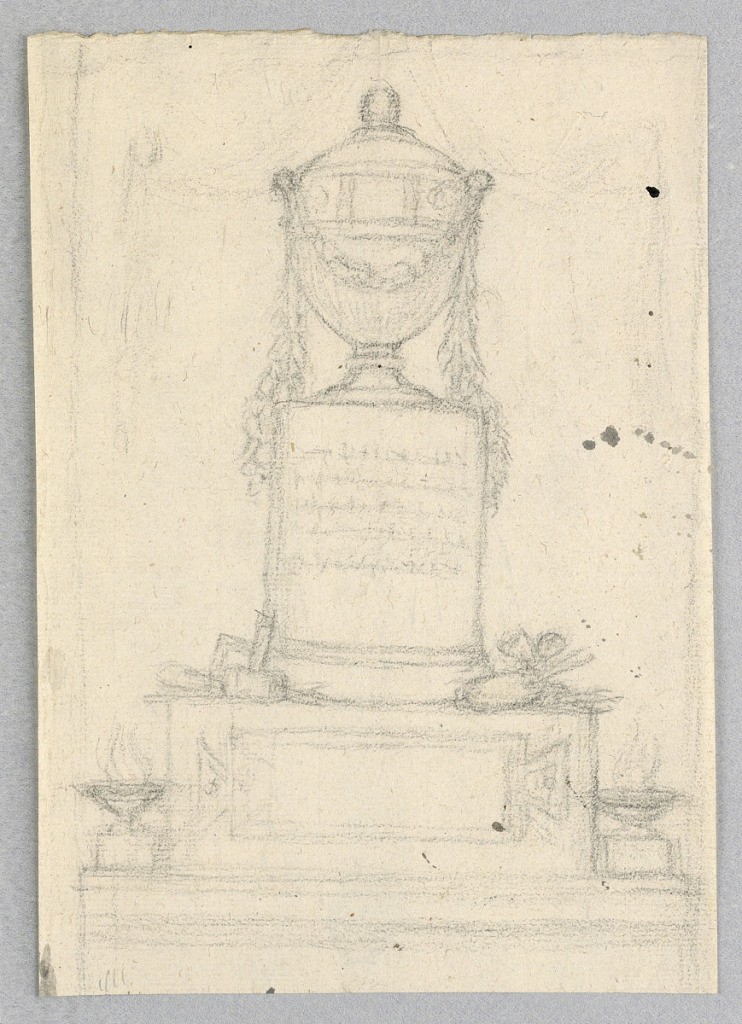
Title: Elevation of a Sepulcher Monument for an Artist
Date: early 19th century
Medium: Graphite on paper
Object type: Drawing
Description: A pedestal with a tabula amata at the front stands between two braziers. Upon it rises a column with inscription supporting a garlanded urn. Artist's tools lie upon the corners of the pedestal; discernable are a hammer, ruler, palette and brushes.